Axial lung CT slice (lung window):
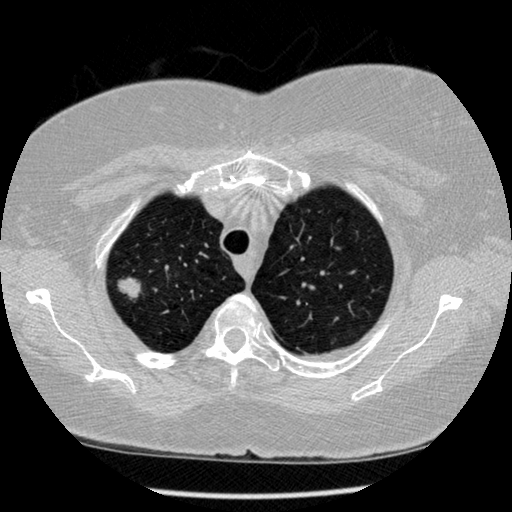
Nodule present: yes
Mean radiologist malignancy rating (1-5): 4.5